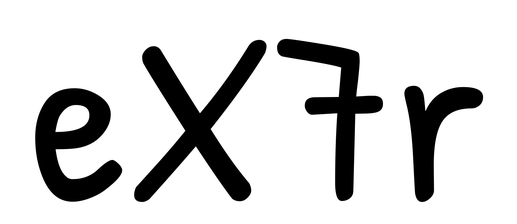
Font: PatrickHand-Regular